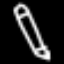
Label: pencil